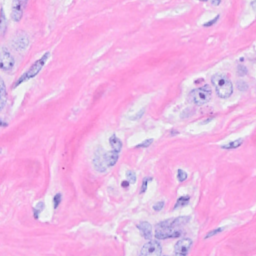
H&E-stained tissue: Breast